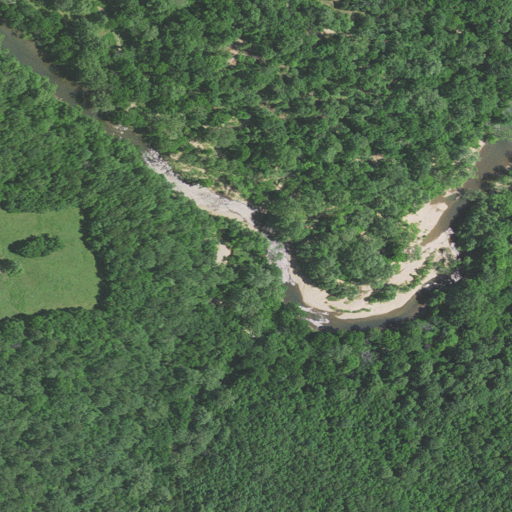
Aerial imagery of valley in Missouri named Wolf Hollow containing deciduous forest, grassland, pasture, mixed forest, and open water